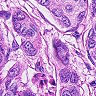
Metastatic tissue present: yes